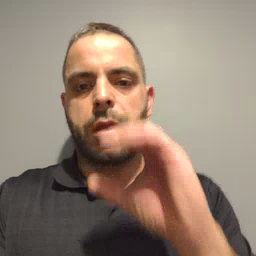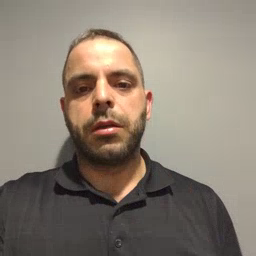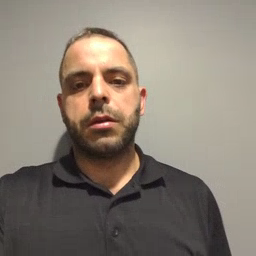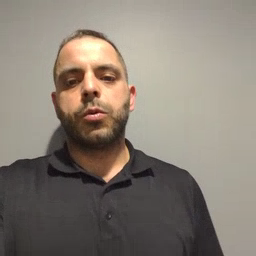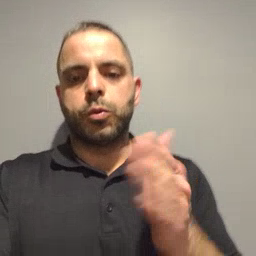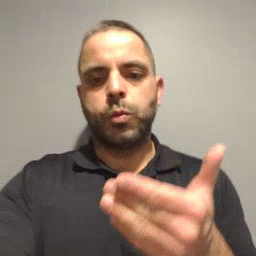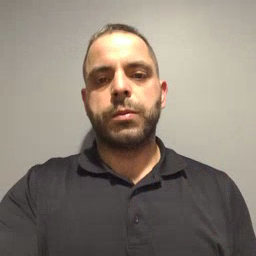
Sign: room